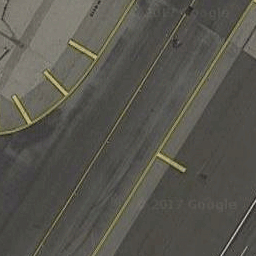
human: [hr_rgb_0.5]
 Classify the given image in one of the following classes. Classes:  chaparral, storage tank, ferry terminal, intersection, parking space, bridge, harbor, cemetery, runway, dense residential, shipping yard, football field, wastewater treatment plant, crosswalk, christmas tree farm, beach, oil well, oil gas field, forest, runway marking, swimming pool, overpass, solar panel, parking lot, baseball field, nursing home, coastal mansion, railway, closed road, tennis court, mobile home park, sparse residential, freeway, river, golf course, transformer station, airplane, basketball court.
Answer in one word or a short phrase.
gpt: runway marking